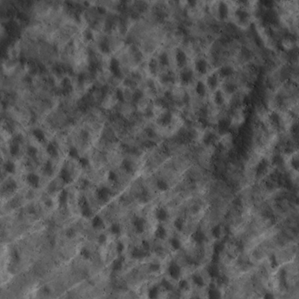
Label: non_frost